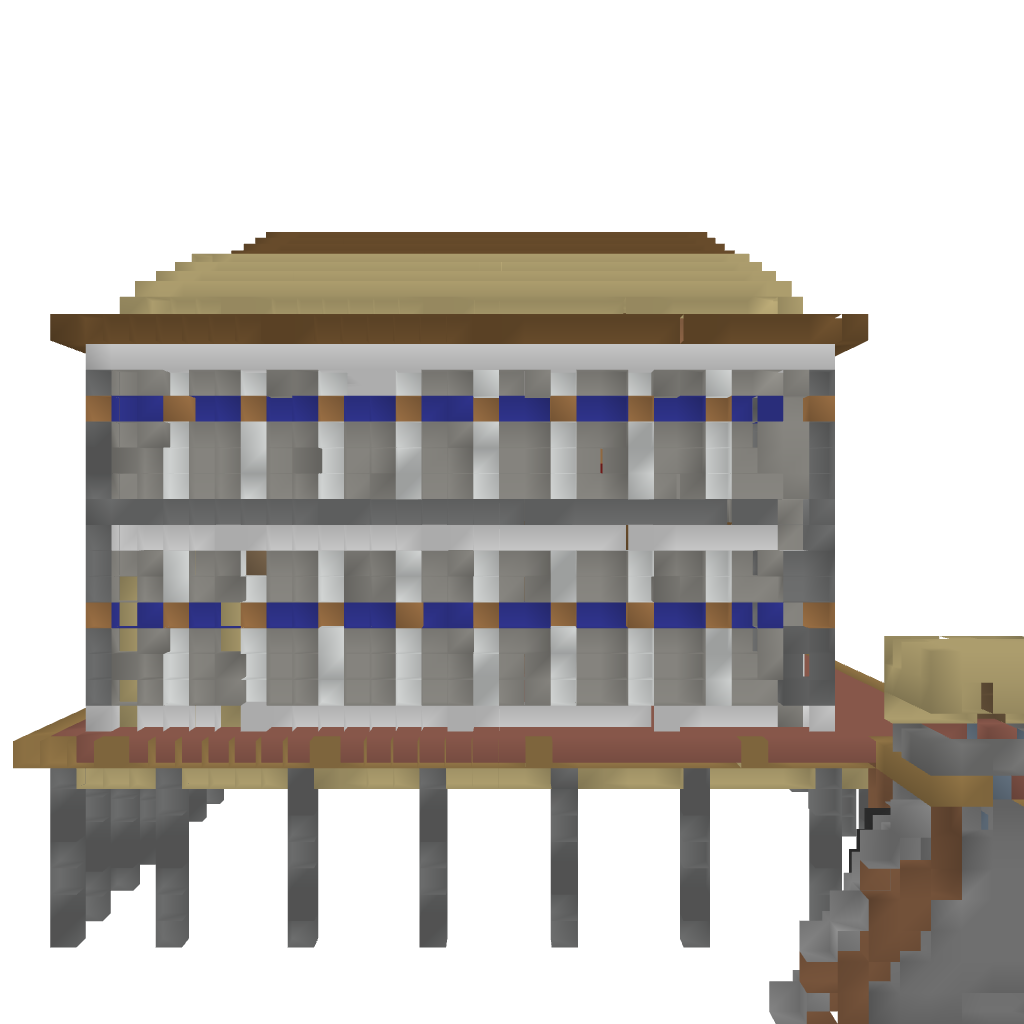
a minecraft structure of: Big Royal House